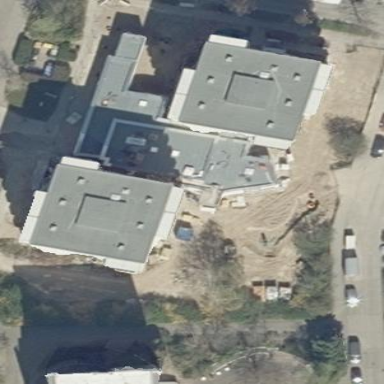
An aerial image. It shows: Building with apartments and flat roof.